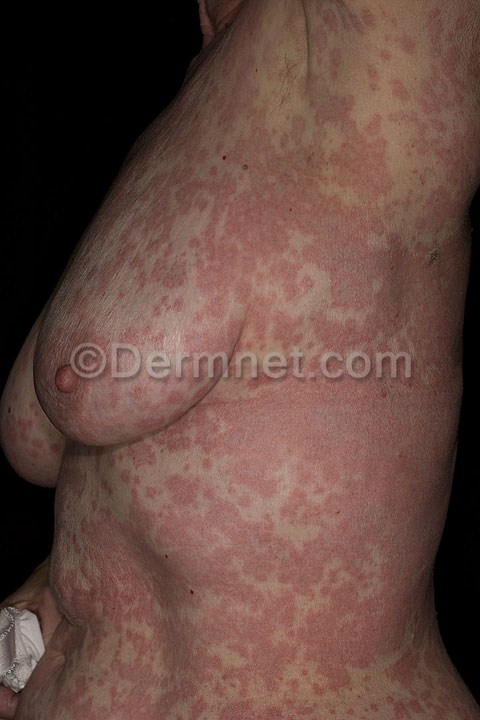
Disease: Exanthems and Drug Eruptions